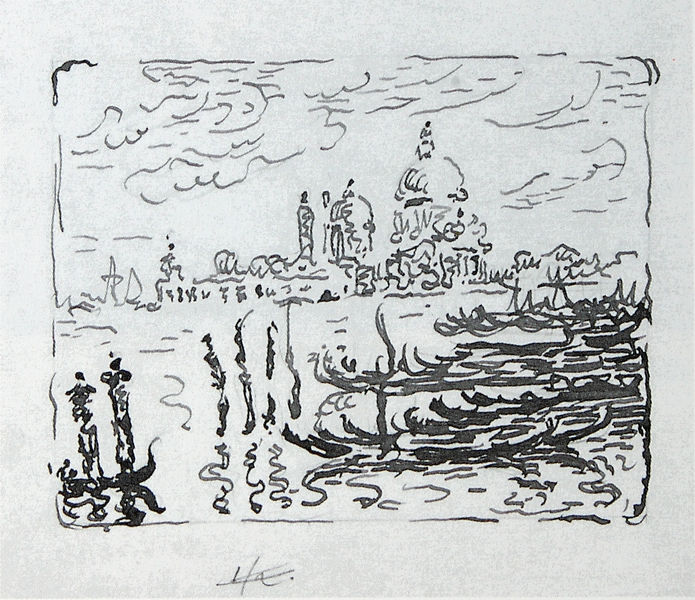
Titel: Croquis à la plume - Venise. Entrée du Grand Canal, Federzeichnung - Venedig. Canale Grande
Künstler: Paul Signac
Standort: Paris
Institution: Musée du Louvre
Schlagwörter: himmel, meer, wasser, weiß, wolken, aquarell, fluss, impressionismus, landschaft, see, stadt, ufer, laterne, männer, schwarz, skizze, zeichnung, gebäude, wolke, architektur, rahmen, signatur, horizont, häuser, spiegelung, kanal, kirche, blatt, boot, boote, kahn, turm, schiffe, wellen, papier, ansicht, italien, vedute, venedig, grafik, graphik, rand, kuppel, striche, impression, kirchen, stadtansicht, tusche, wasserfarben, kuppeln, dom, kohle, schwarz-weiß, pinsel, tinte, canale, obergaden, canaletto, lagune, grachten, tuschzeichnung, tuschezeichnung, palladio, turn, canale grande, kringel, gondel, gondeln, gondoliere, san marco, santa maria della salute, venezia, markusplatz, lagung, piazza san marco, redentore, s. maria salute, salute